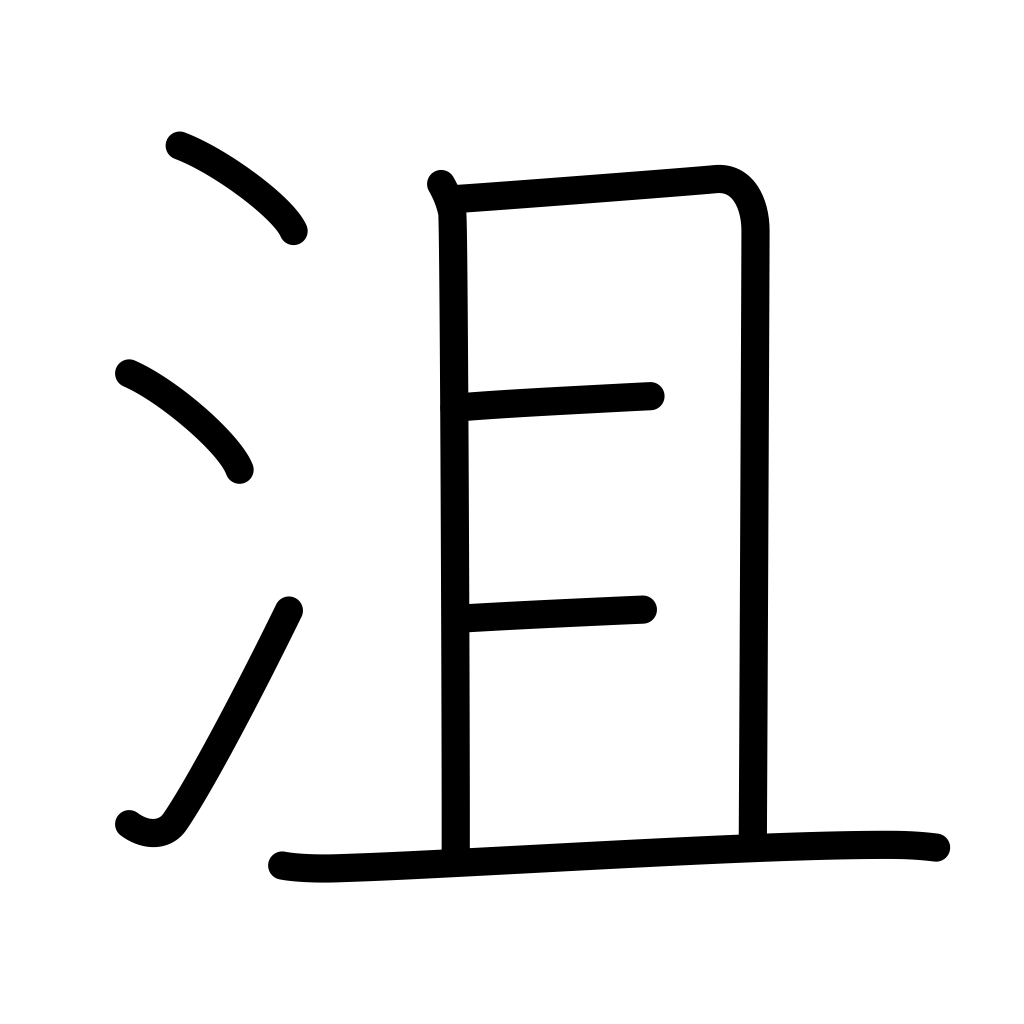
Meaning: stop, prevent, defeated, dejected